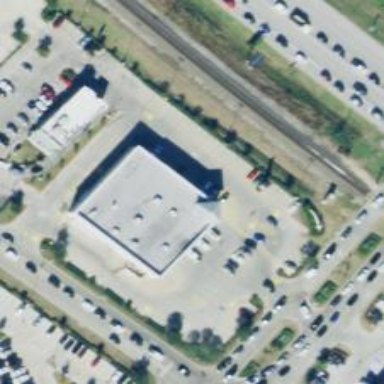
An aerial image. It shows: Parking area with surface.